Field crop: maize
Growth stage: 2
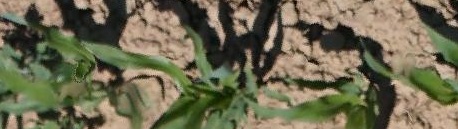
Species: maize